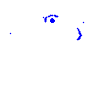
Particle: pion